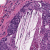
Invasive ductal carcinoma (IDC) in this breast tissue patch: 0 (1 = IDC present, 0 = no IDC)